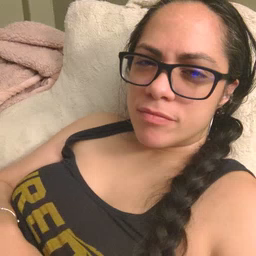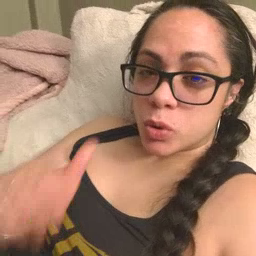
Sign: tomorrow